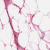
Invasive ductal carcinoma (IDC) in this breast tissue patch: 0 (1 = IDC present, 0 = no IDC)